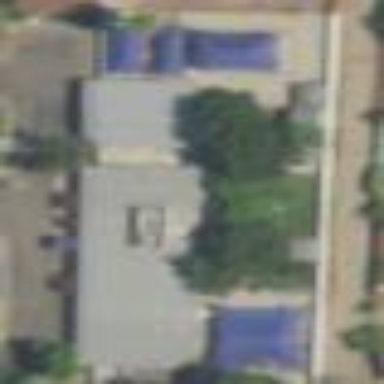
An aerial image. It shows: Commercial building which functions as school.